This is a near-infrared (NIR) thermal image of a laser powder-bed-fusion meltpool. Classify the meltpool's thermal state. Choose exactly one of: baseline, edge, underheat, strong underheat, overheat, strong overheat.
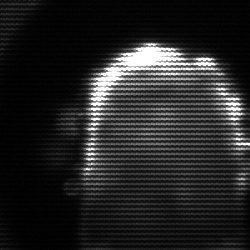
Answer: baseline